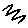
Label: zigzag